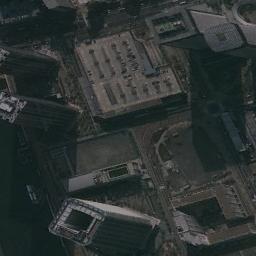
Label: commercial_area